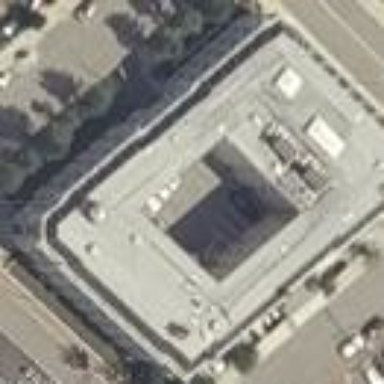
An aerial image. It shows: Courthouse building.